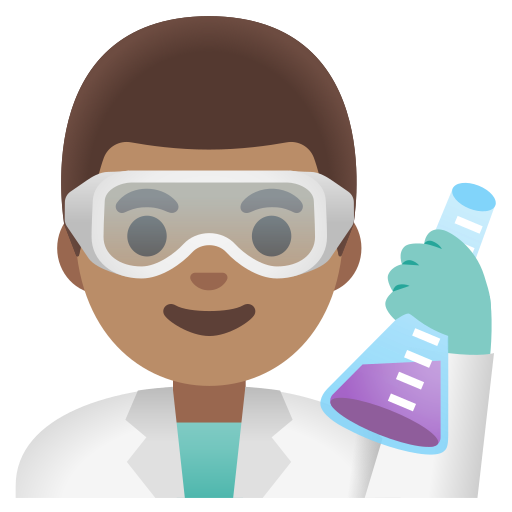
Emoji: 👨🏽‍🔬